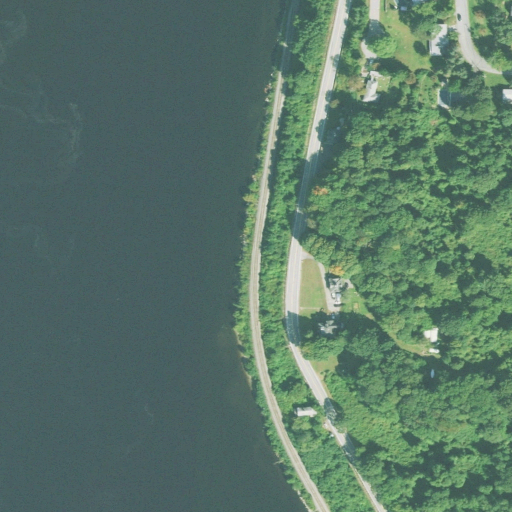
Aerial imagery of cape in Connecticut named Bailey Point containing open water, deciduous forest, medium intensity development, low intensity development, mixed forest, open development, herbaceous wetlands, and high intensity development